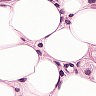
Metastatic tissue present: yes